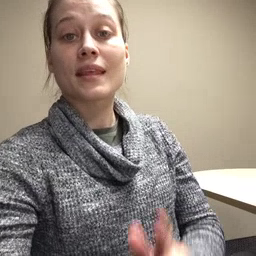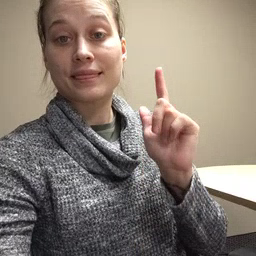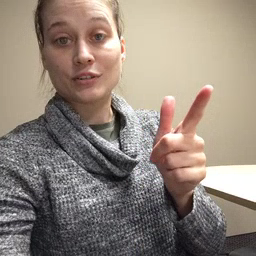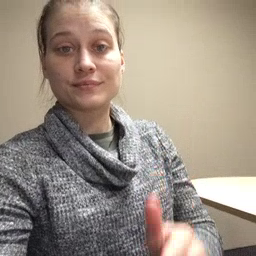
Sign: later